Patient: sex M, age 72
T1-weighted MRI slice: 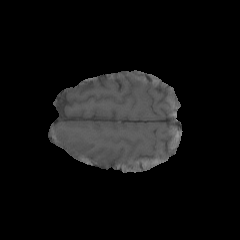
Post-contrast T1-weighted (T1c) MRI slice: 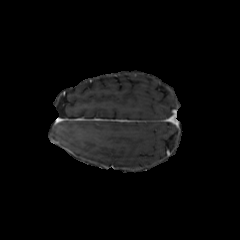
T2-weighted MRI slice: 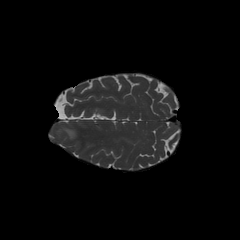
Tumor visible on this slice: yes
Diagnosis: Glioblastoma, IDH-wildtype
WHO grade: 4